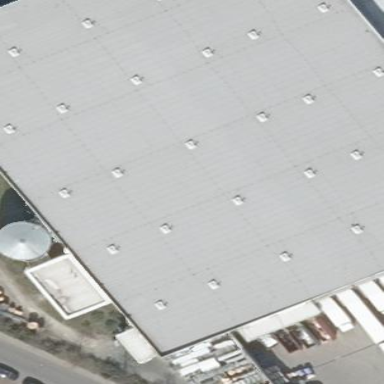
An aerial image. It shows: Flat roof building with grey roof.